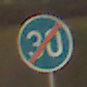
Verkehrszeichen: EndeMindestgeschwindigkeit
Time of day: Night
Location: Outdoor (Suburban)
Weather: Clear
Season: NotSpecified
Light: Artificial